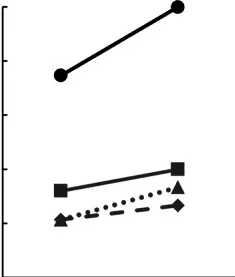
Manual muscle test (MMT) score measured before intervention, and at the end of follow up in the left.
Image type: pathology (immunostaining)